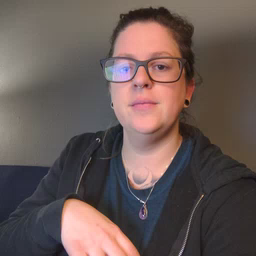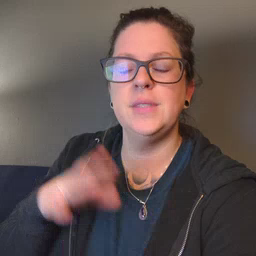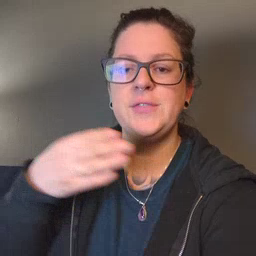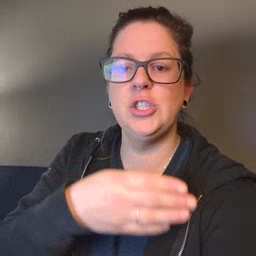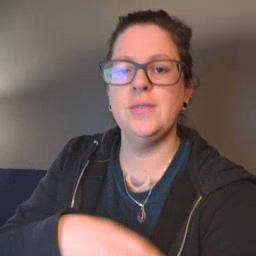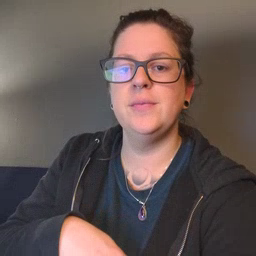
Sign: fish